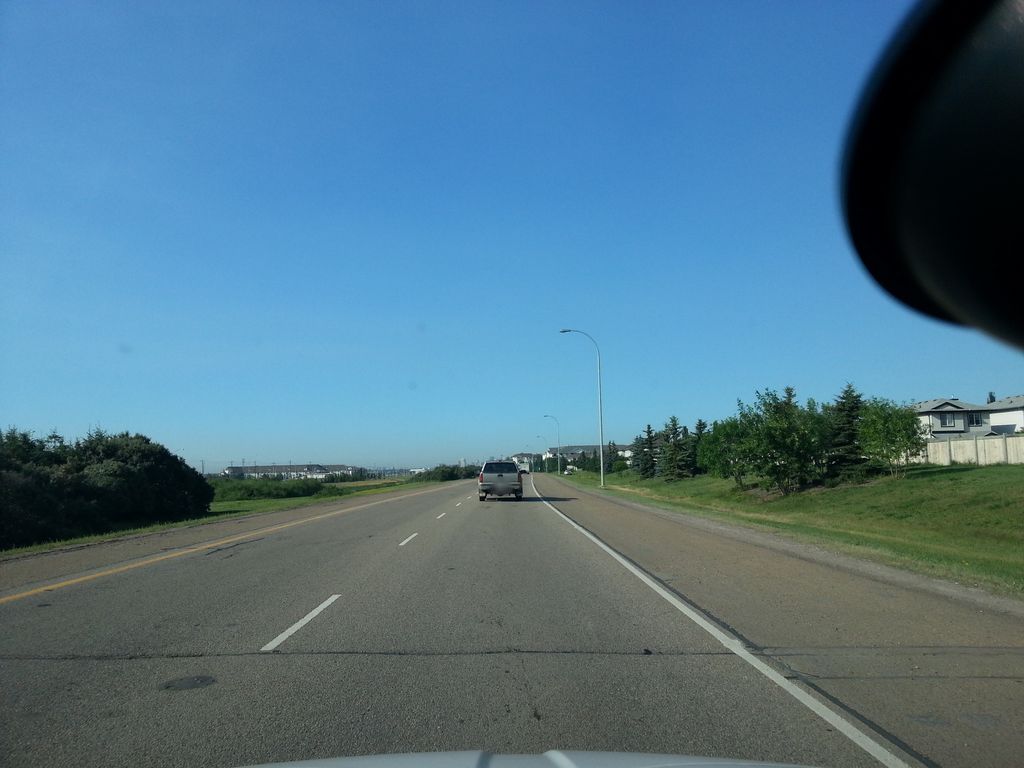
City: edmonton